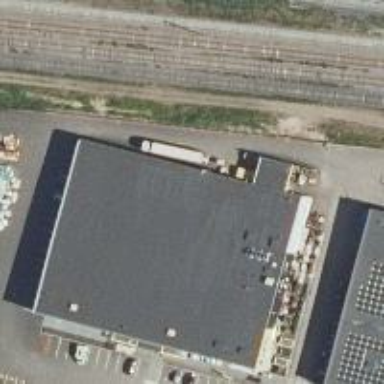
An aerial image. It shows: Variety store inside building.